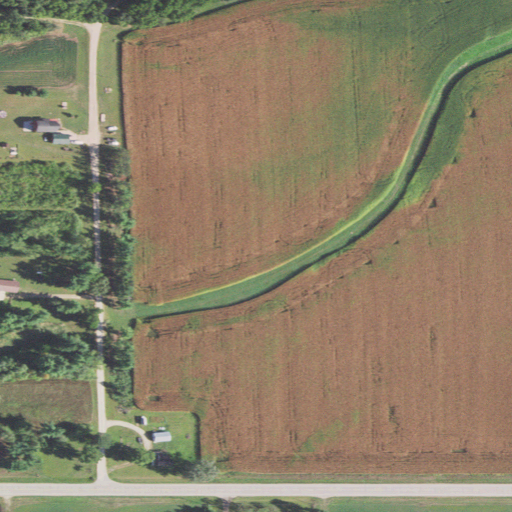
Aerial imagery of plain(s) in Wisconsin named Sand Prairie containing cultivated crops, pasture, low intensity development, open development, mixed forest, deciduous forest, and evergreen forest